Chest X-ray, AP view. Patient: 29 years old, sex M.
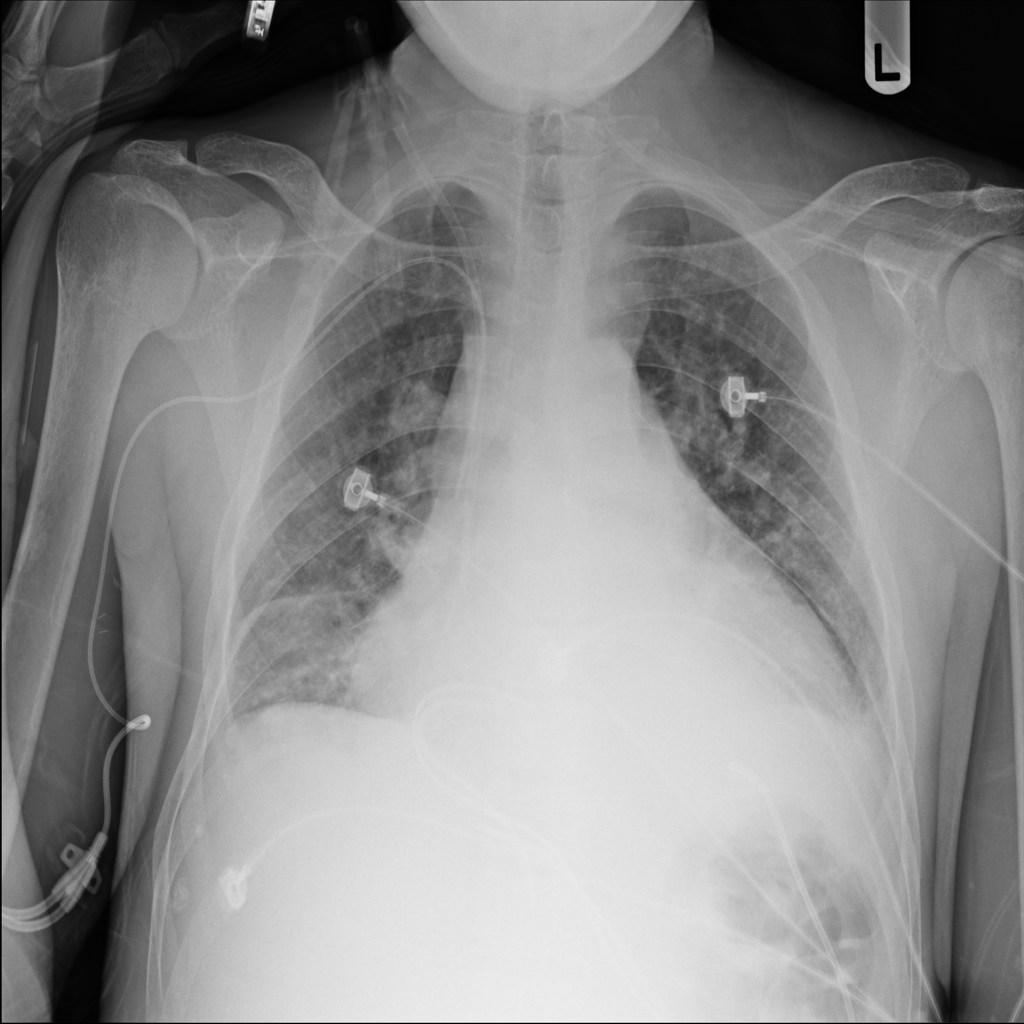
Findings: Effusion